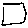
Label: square